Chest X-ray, AP view. Patient: 26 years old, sex M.
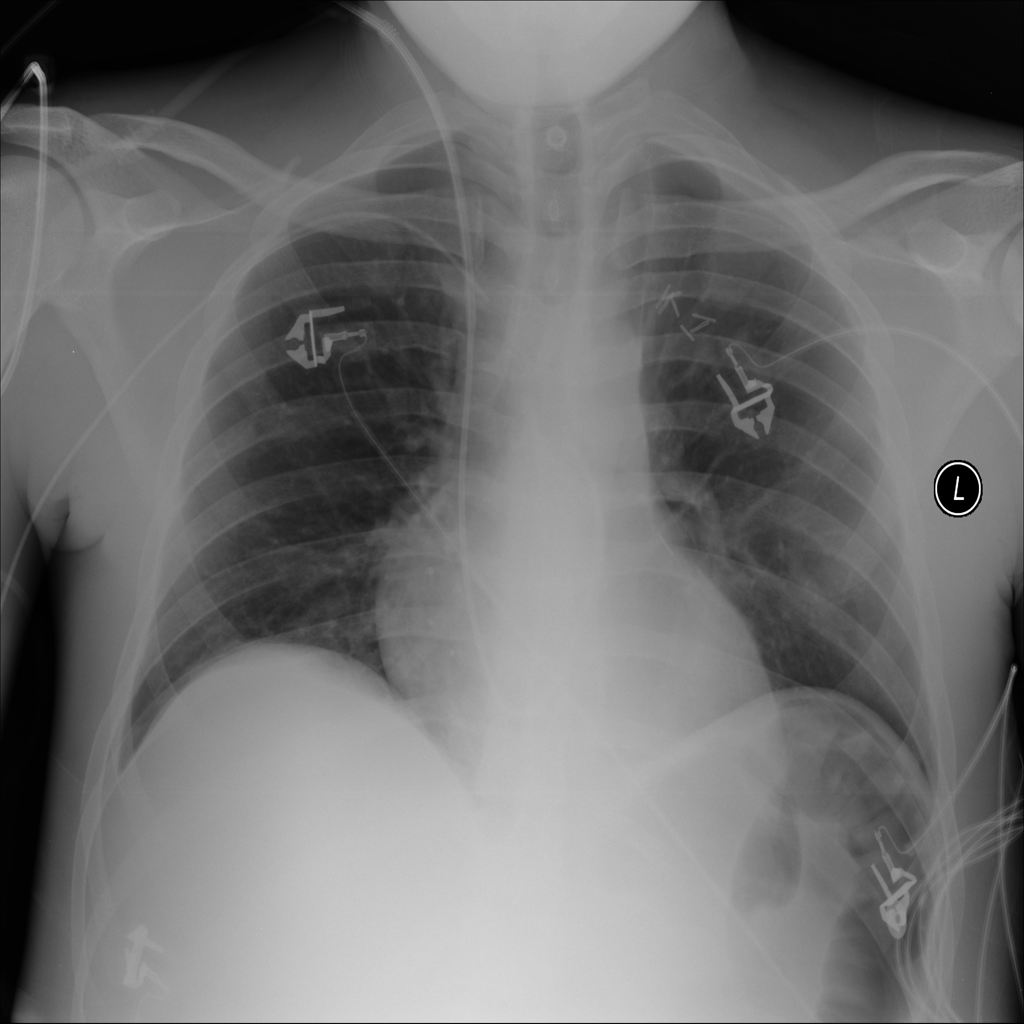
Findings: No Finding